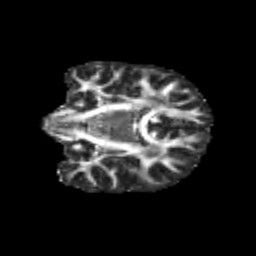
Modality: FA
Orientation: coronal
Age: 10
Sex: female
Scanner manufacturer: siemens
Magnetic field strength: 3 T
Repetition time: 3.8 s
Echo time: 0.07 s